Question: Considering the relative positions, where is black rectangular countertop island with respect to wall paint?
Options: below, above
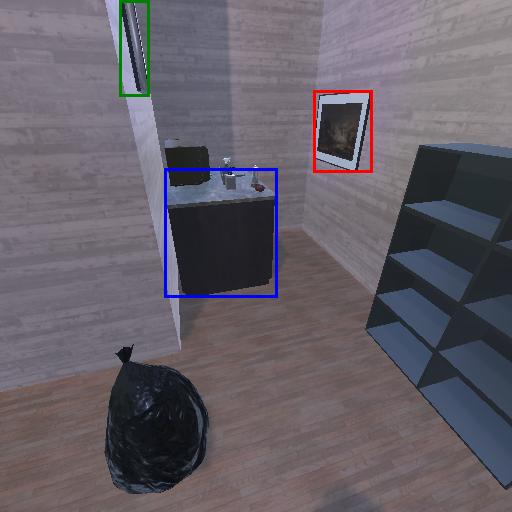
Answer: below